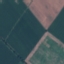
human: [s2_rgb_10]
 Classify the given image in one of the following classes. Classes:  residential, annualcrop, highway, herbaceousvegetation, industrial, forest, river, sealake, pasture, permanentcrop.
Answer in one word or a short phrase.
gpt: AnnualCrop